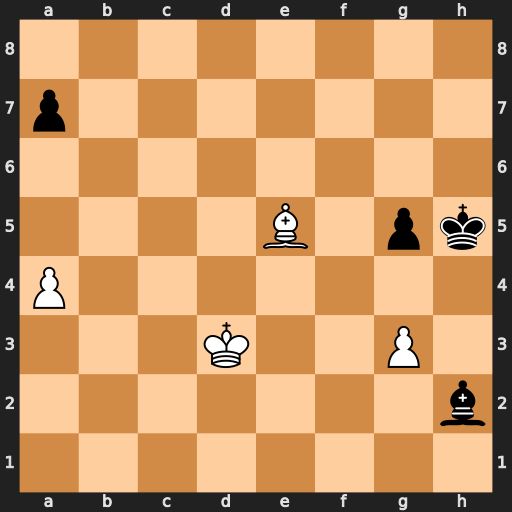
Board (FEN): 8/p7/8/4B1pk/P7/3K2P1/7b/8
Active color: w
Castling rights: -
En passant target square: -
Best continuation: g4+ Kxg4 Bxh2